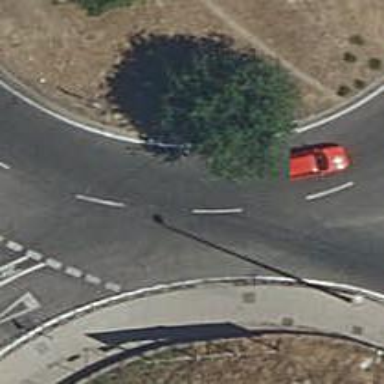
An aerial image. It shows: Secondary road around roundabout.